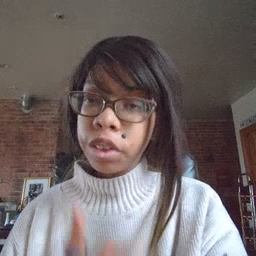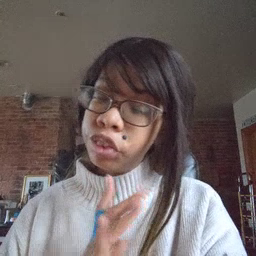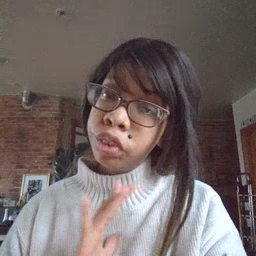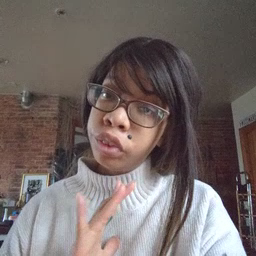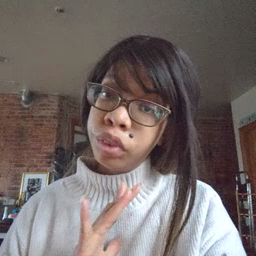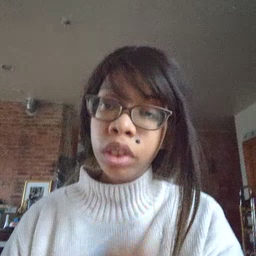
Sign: fine